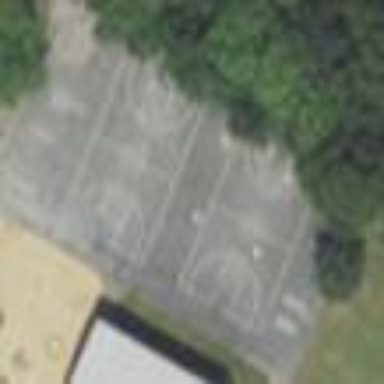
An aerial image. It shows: Basketball court located in leisure land pitch.